Question: I need to make the fieldset borders which are attached to the legend look rounded. what is the easiest way of doing it using css?
'''
fieldset {
text-align: center;
border: 20px solid;
border-radius: 50px;
}
legend {
width: 250px;
}
'''
'''
<form>
<fieldset>
<legend> <span>title</span></legend>
<p>data goes here </p>
</fieldset>
</form>
'''

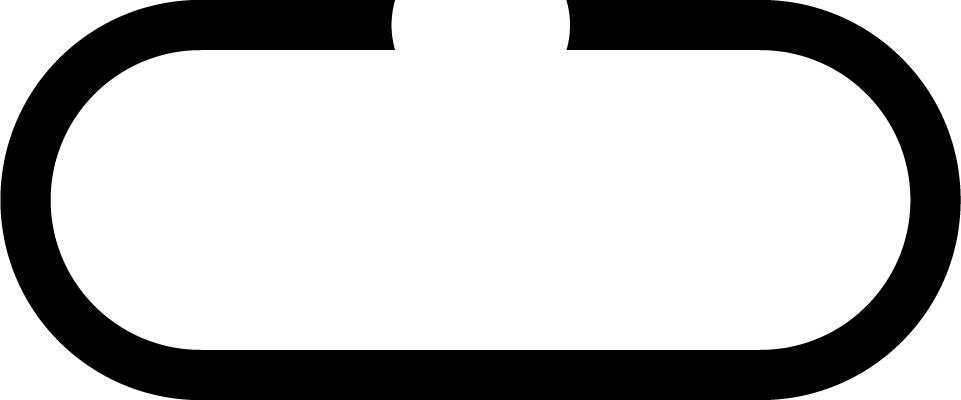
Answer: You can use box-shadow to add the curve
'''
fieldset {
text-align: center;
border: 20px solid;
border-radius: 50px;
}
legend {
width: 250px;
border-radius: 50px;
box-shadow: 0 0 0 5px #fff;
}
'''
'''
<form>
<fieldset>
<legend> <span>title</span></legend>
<p>data goes here </p>
</fieldset>
</form>
'''